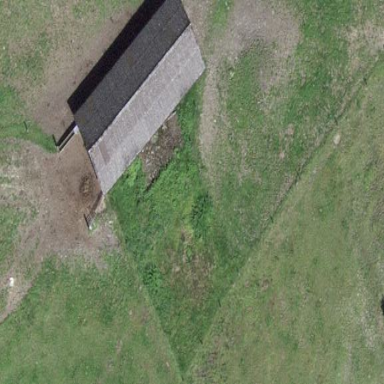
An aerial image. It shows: Building with gabled roof.